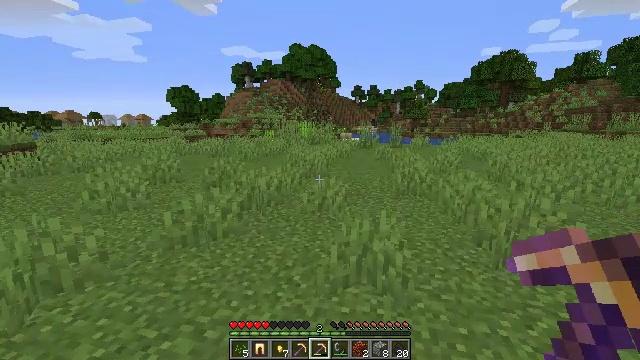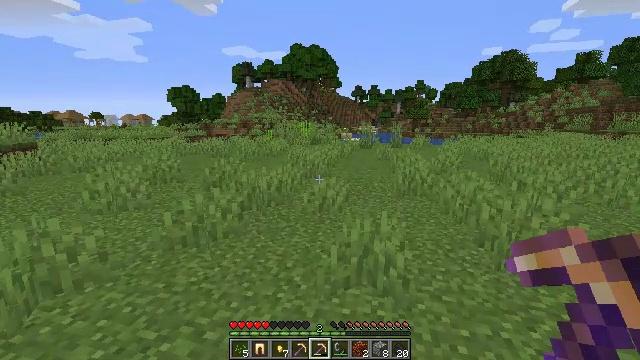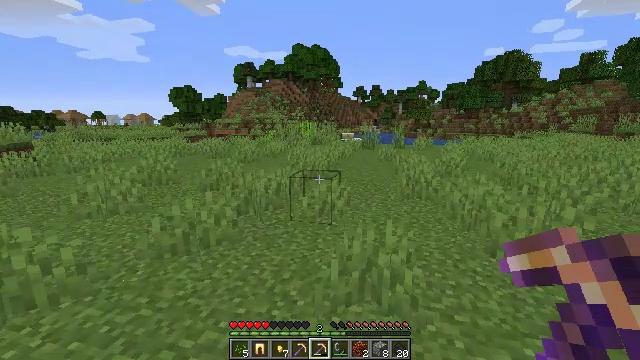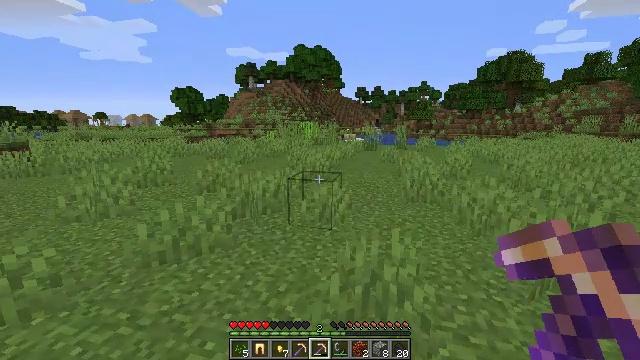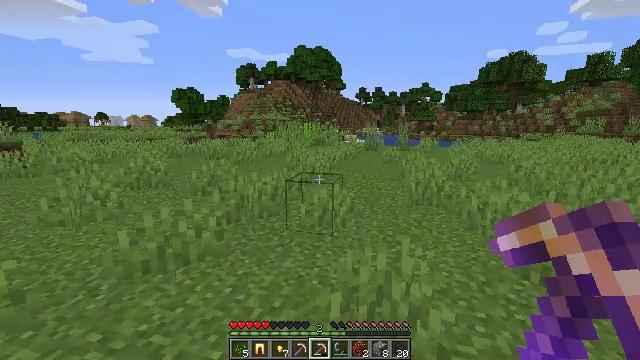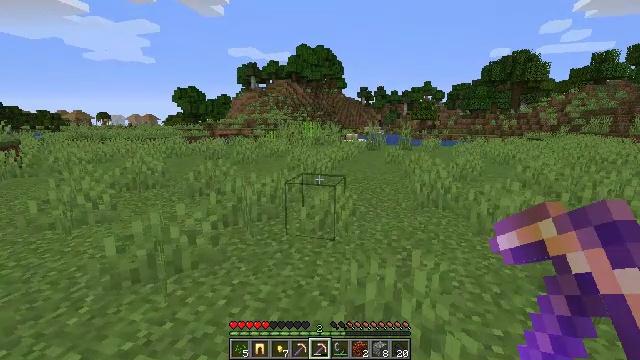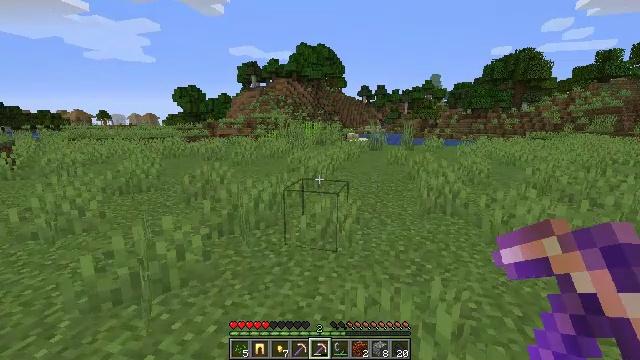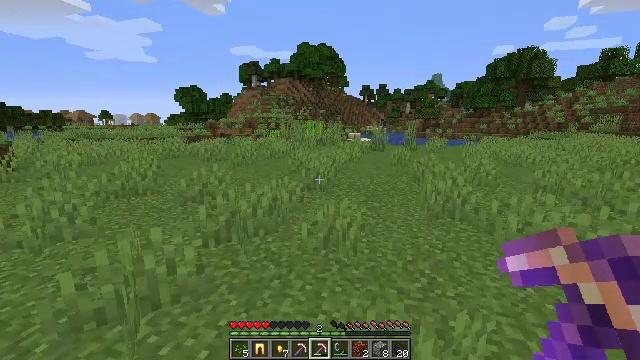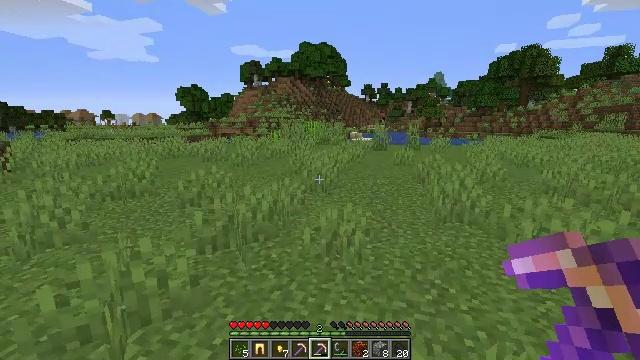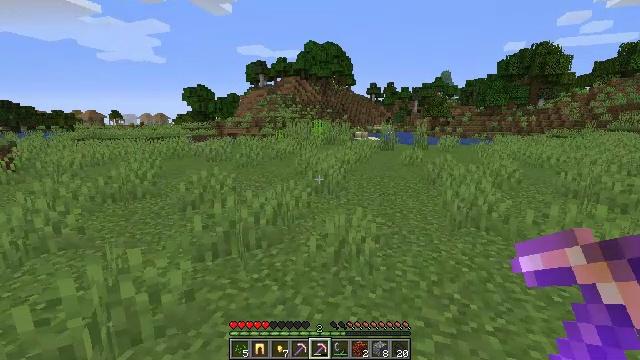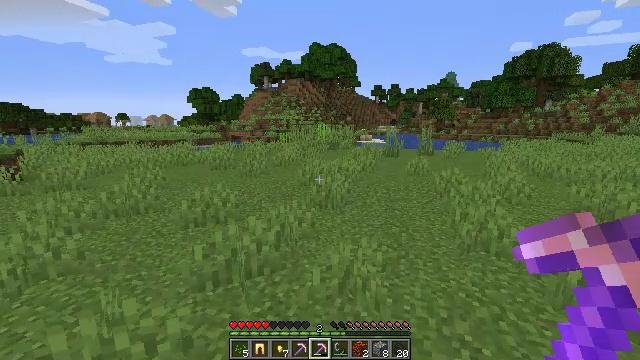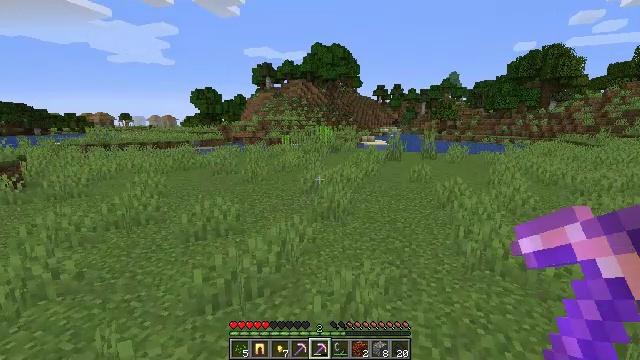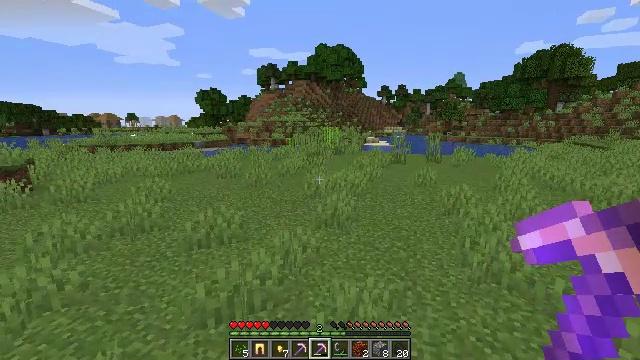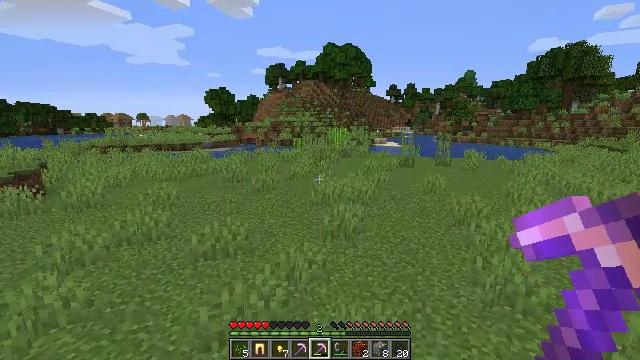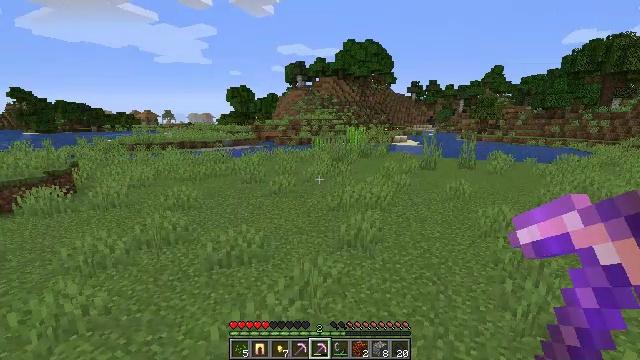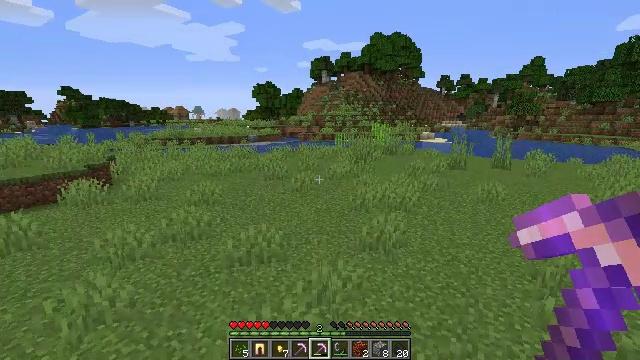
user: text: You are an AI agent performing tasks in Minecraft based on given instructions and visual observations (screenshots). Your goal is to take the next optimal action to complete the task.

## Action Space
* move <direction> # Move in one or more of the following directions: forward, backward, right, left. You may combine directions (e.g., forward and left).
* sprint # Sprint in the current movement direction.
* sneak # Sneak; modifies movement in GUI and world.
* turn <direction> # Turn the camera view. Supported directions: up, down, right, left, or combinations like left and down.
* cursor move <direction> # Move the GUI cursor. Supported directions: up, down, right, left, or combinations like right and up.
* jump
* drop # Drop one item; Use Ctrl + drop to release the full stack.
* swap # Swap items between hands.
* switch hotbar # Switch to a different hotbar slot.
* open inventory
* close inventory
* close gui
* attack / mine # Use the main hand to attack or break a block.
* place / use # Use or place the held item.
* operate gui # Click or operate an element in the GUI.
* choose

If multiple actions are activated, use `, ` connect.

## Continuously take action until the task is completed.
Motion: motion action
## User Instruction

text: Break the grass block.
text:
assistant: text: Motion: move forward
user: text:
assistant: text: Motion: move forward
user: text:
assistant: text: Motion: move forward
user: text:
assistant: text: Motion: move forward
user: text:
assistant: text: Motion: move forward
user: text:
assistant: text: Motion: move forward
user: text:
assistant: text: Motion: move forward
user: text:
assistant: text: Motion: move forward
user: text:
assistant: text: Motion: move forward, turn left
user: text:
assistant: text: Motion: move forward, jump
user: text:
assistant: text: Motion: move forward, jump
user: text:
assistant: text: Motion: move forward, jump
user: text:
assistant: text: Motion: move forward, turn left, jump
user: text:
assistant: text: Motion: move forward, turn left, jump
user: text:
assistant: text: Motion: move forward, turn left, jump
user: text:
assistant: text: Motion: move forward, turn left, jump
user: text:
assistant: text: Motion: move forward, turn left, jump
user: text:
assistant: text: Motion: move forward, turn left, jump
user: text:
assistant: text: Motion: move forward, turn left, jump
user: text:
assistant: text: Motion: move forward, turn left, jump
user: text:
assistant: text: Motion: move forward, turn left, jump
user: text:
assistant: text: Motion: move forward, turn left, jump
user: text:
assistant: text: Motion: move forward, turn left
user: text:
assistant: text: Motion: move forward, turn left
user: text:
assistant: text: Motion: move forward
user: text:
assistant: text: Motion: move forward
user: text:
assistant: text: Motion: move forward
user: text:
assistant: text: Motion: move forward
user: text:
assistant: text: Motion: move forward
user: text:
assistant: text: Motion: move forward